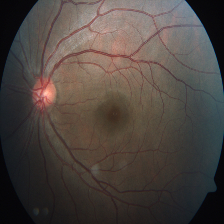
Diabetic retinopathy grade: Severe